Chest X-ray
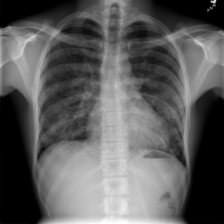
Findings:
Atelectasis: negative
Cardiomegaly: negative
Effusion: negative
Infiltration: negative
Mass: negative
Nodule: negative
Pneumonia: negative
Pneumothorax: negative
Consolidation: negative
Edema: negative
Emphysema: negative
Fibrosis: negative
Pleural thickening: negative
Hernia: negative